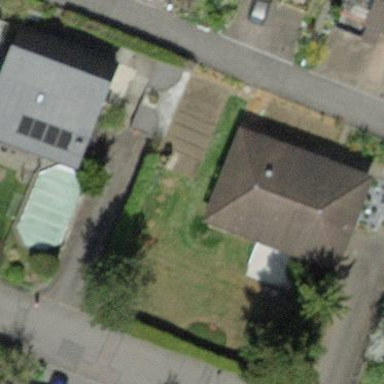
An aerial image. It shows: Detached building with hipped roof.